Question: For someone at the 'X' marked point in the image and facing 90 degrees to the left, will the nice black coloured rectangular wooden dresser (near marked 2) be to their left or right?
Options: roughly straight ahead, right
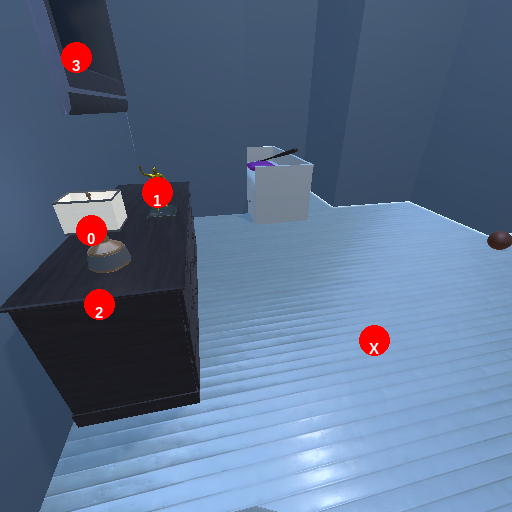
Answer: roughly straight ahead